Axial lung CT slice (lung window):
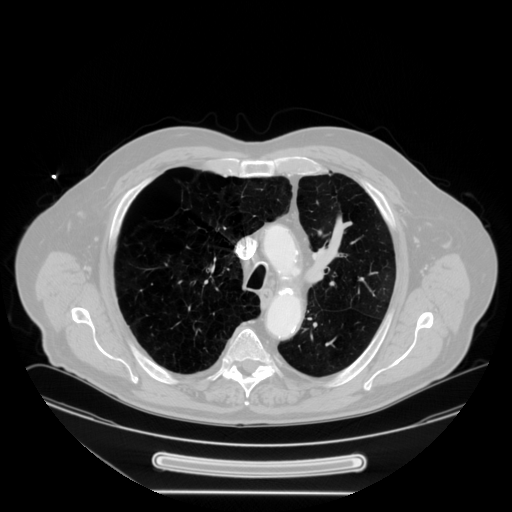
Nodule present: no